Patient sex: M
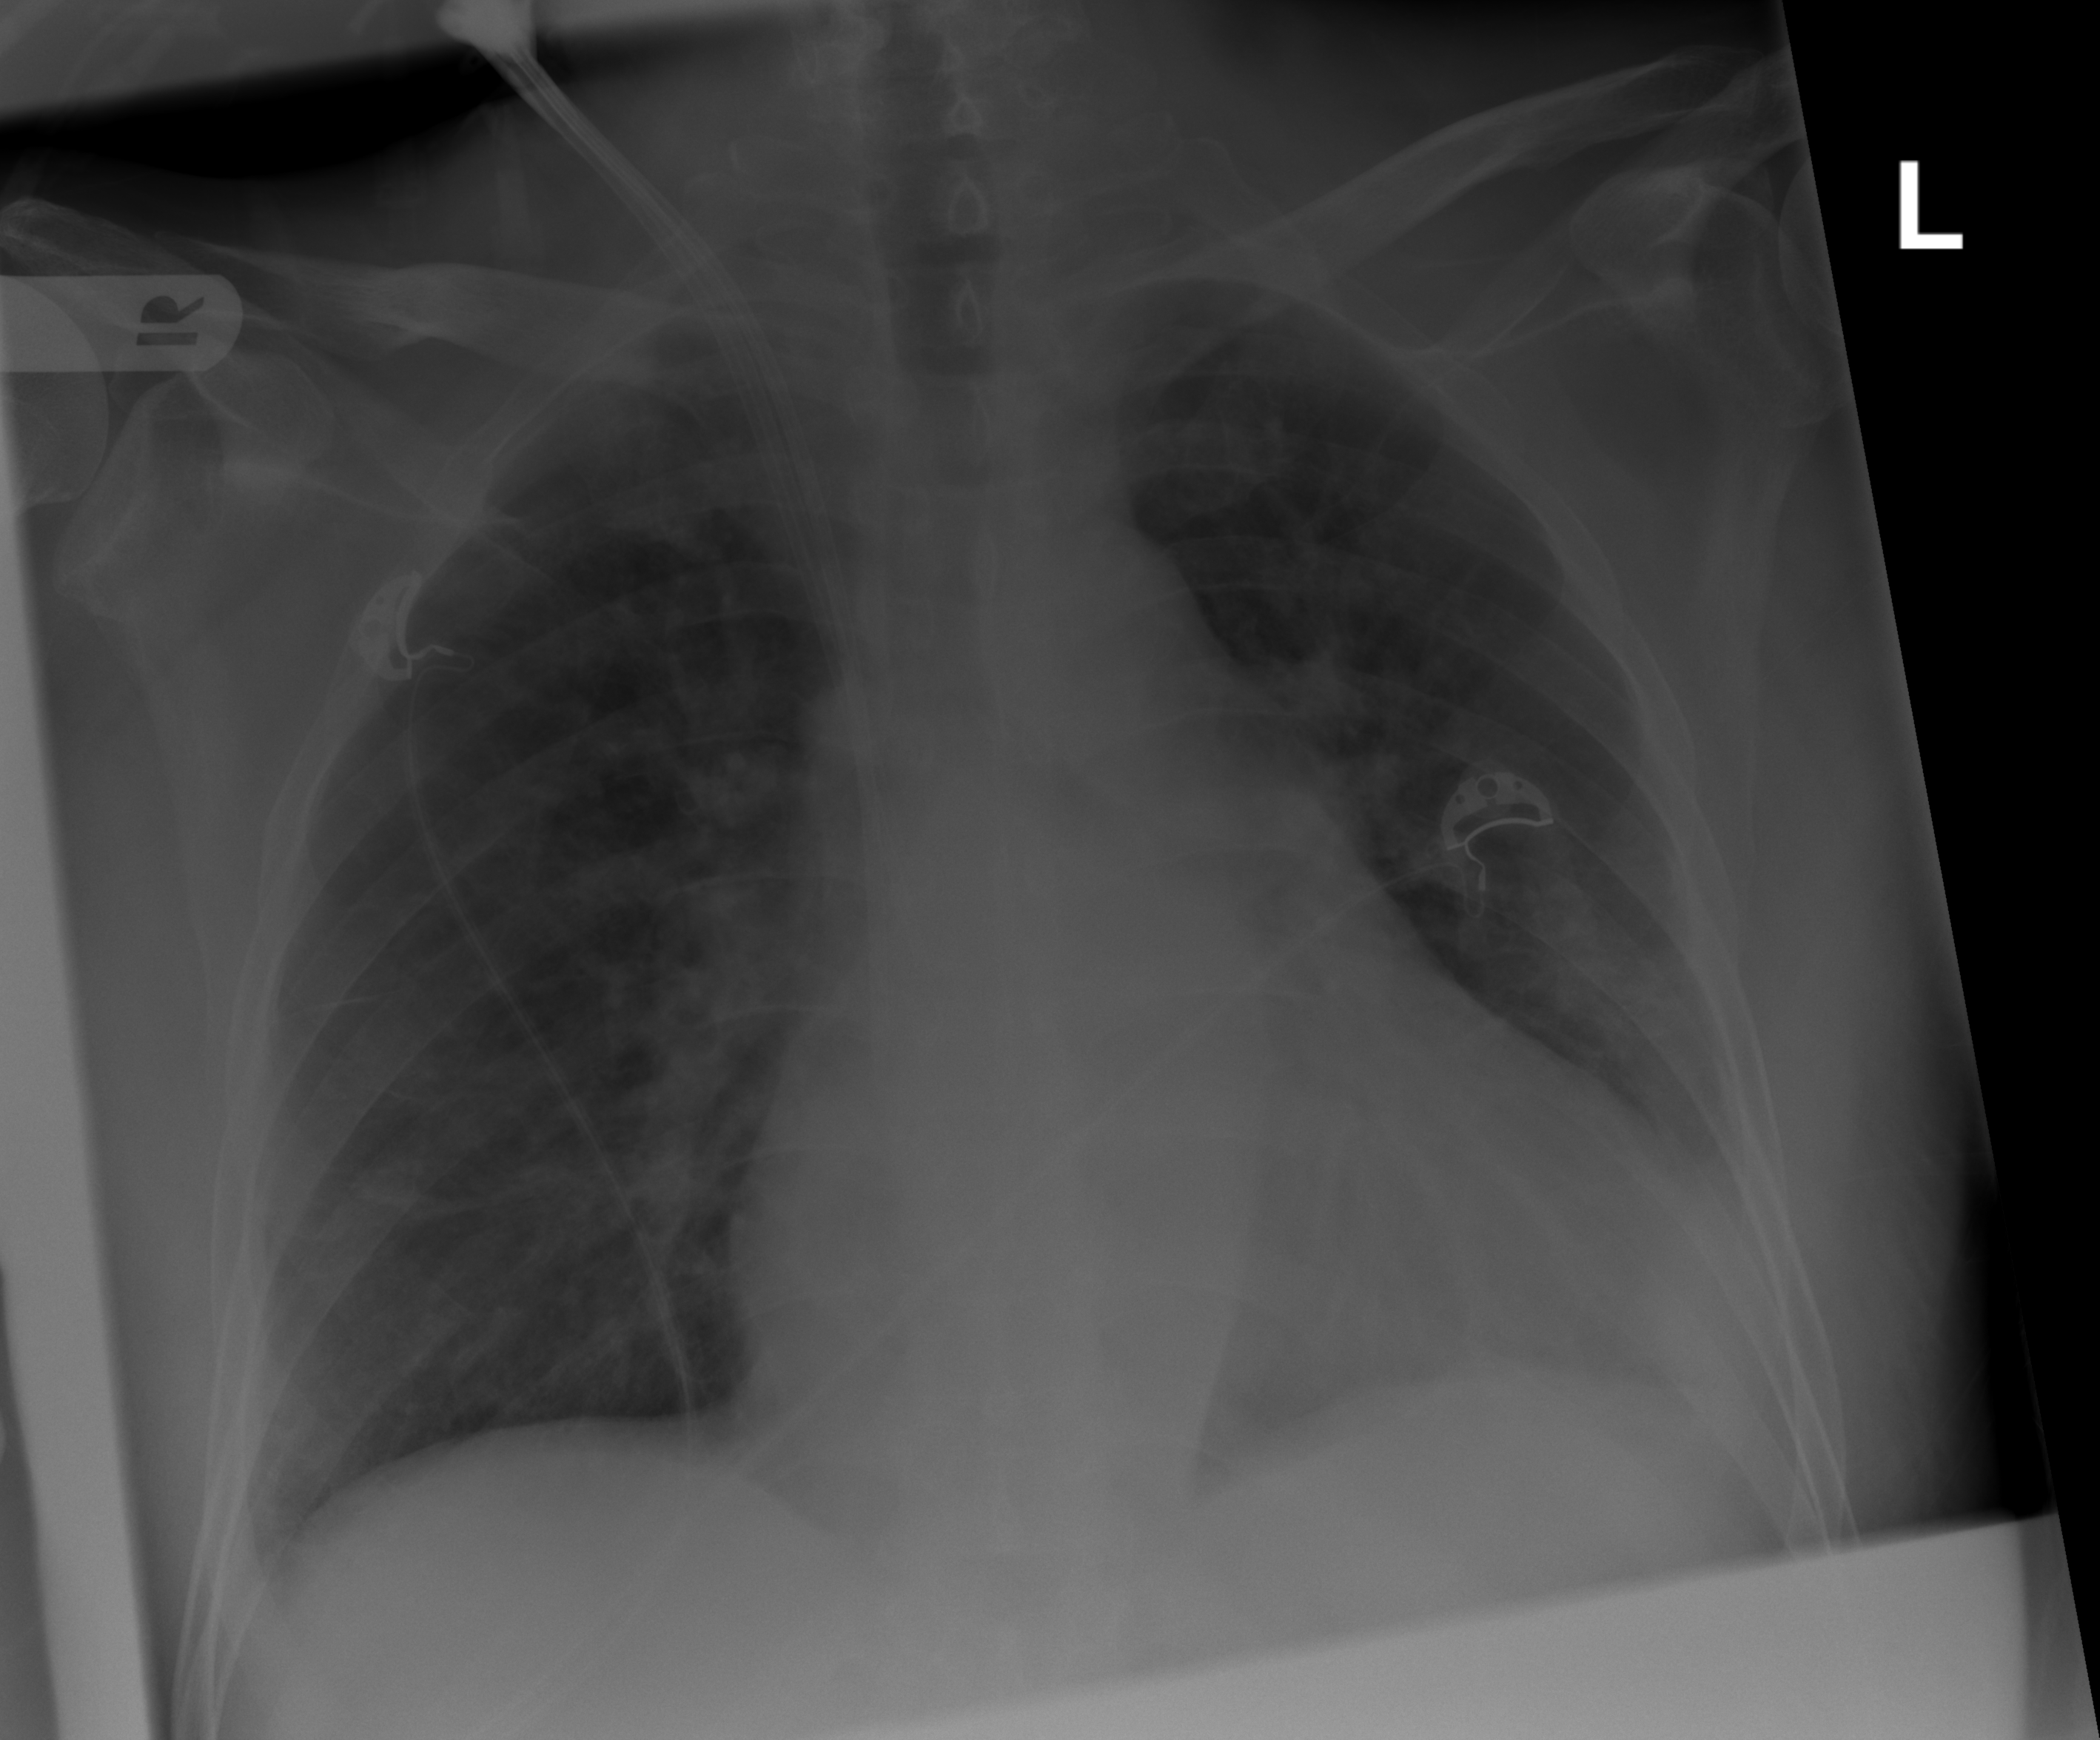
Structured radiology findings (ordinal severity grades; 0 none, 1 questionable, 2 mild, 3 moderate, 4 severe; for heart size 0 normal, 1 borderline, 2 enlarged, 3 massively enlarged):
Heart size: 2
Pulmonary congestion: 0
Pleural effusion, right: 1
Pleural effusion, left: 0
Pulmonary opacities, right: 0
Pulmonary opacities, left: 1
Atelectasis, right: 0
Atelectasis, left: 0